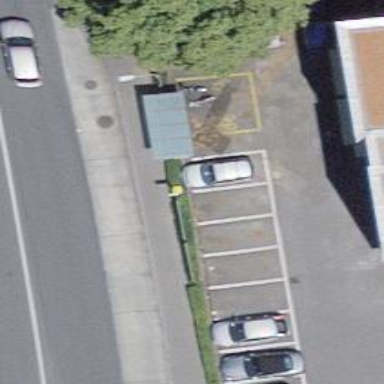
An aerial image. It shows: Post box.